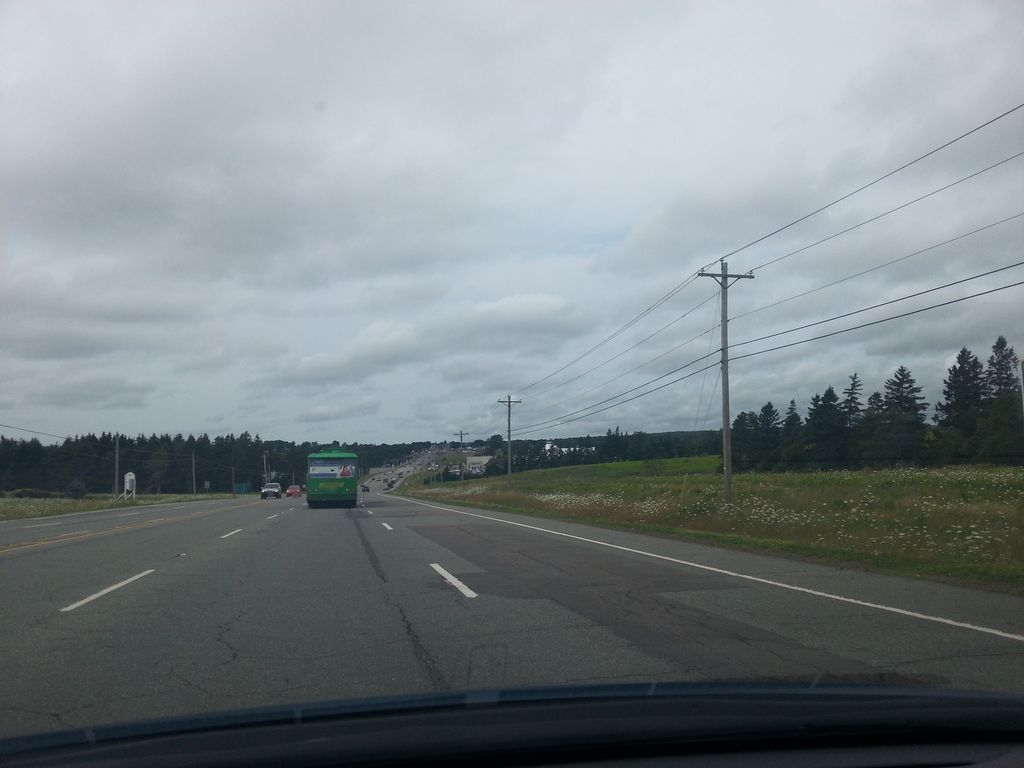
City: charlottetown